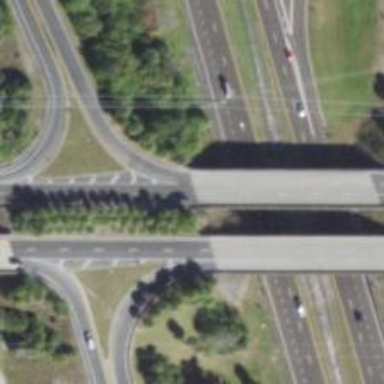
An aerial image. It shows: Primary highway bridge over expressway.